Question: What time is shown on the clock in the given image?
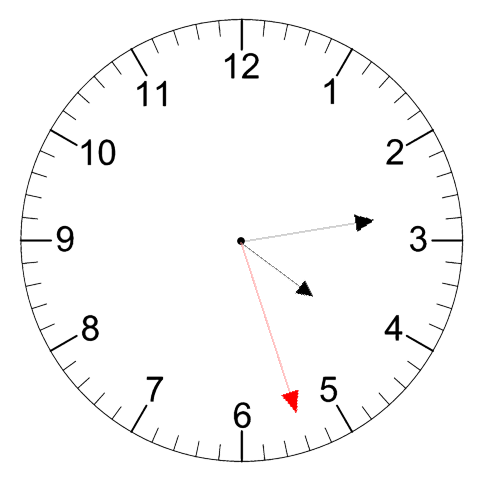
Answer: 04:13:27